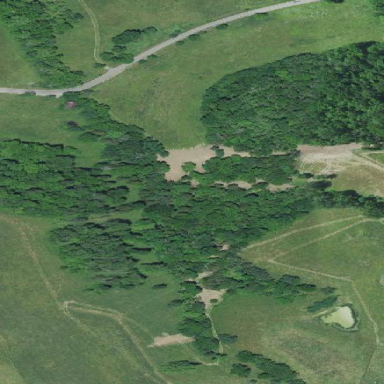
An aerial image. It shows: Beautiful woodland area.